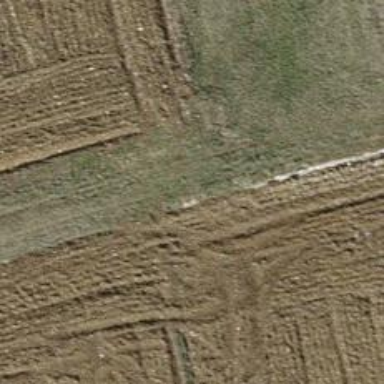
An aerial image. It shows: Grass track with grade4 surface.